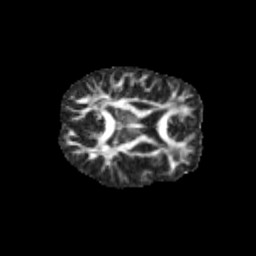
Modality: FA
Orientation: axial
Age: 11
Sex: female
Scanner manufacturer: siemens
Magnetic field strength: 3 T
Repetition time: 3.8 s
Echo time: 0.07 s